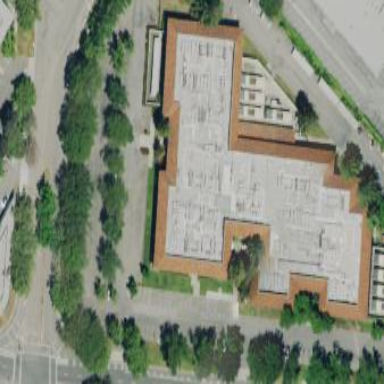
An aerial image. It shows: Data center building.